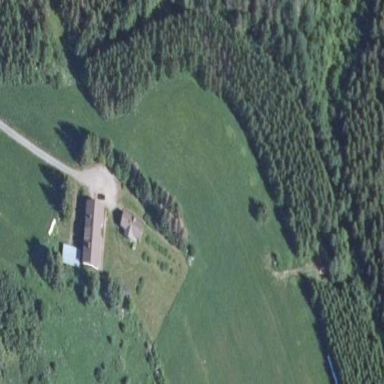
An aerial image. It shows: Farmyard area.